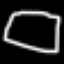
Label: square